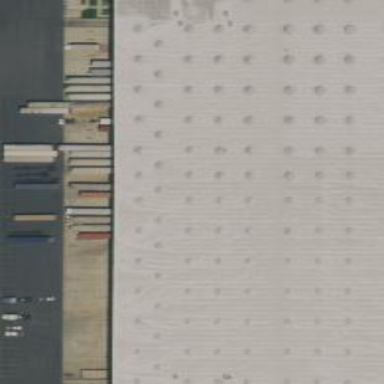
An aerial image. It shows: Warehouse building.